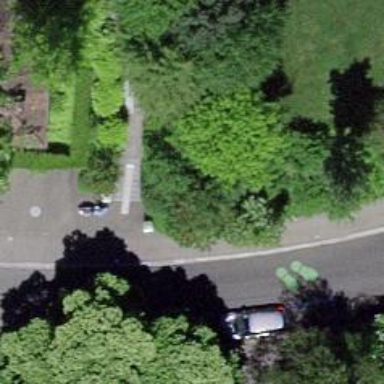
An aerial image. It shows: Paved footway.